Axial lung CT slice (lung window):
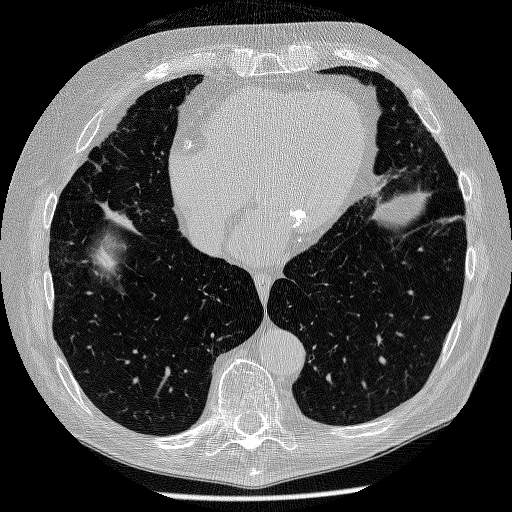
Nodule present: no